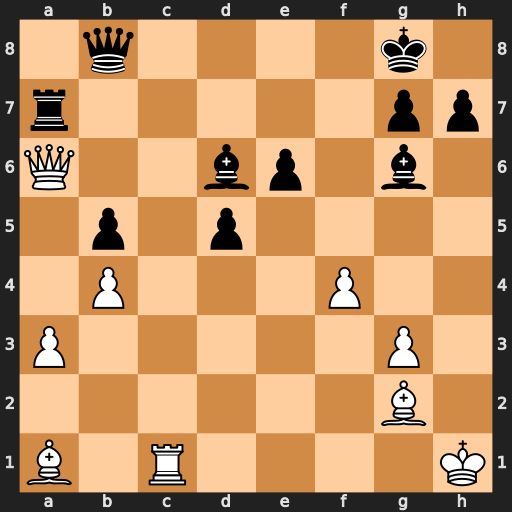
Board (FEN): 1q4k1/r5pp/Q2bp1b1/1p1p4/1P3P2/P5P1/6B1/B1R4K
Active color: w
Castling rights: -
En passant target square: -
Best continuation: Rc8+ Kf7 Qc6 Qxc8 Qxc8